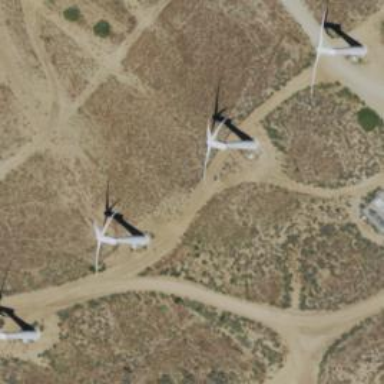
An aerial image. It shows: Wind power generator with wind turbines.